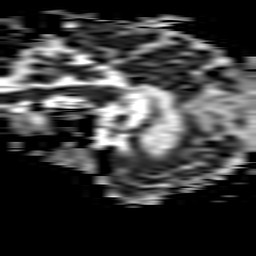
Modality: ADC
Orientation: sagittal
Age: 83
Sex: male
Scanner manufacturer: philips
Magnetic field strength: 3 T
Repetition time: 3.087 s
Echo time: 0.076 s